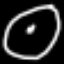
Label: clock